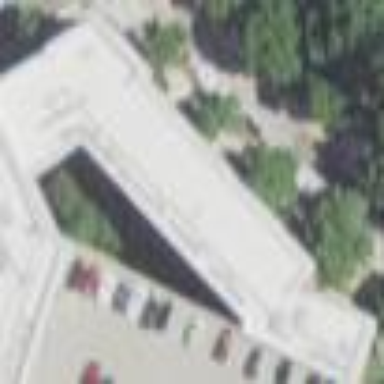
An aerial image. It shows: Part of building.